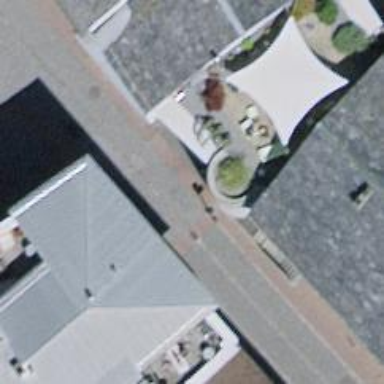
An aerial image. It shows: Residential road with paving stones and opposite cycleway.